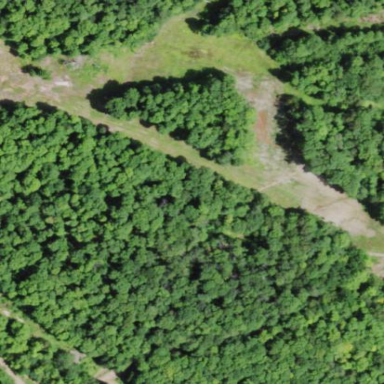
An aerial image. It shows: Intermediate downhill piste in woodland area.